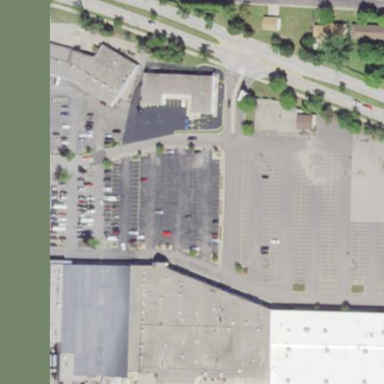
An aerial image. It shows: Retail area.